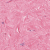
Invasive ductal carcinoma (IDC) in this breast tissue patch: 0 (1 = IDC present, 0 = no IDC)